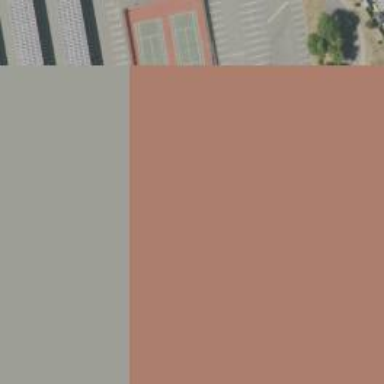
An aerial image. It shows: Tennis court on the leisure land pitch.